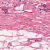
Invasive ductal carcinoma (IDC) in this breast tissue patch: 0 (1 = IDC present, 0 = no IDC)